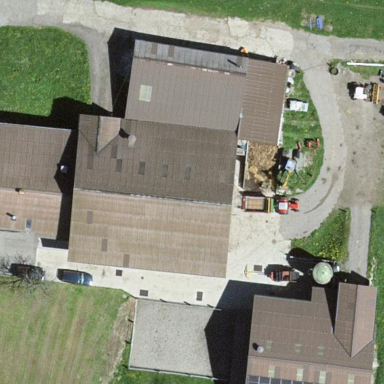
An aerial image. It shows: Farm with farmyard.